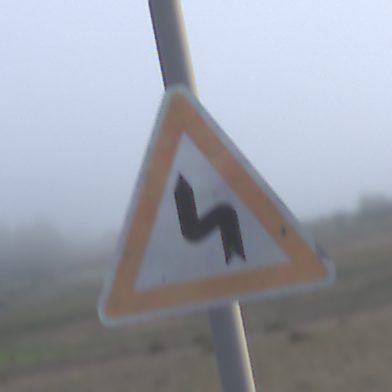
Verkehrszeichen: DoppelkurveZunaechstLinks
Umgebung: Outdoor, Nature
Tageszeit: SunriseSunset
Wetter: Overcast
Licht: Natural
Jahreszeit: NotSpecified
Kontrast: LowContrast